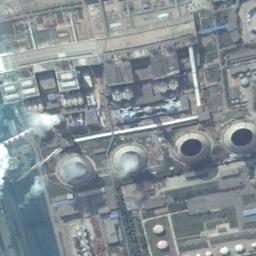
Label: thermal_power_station